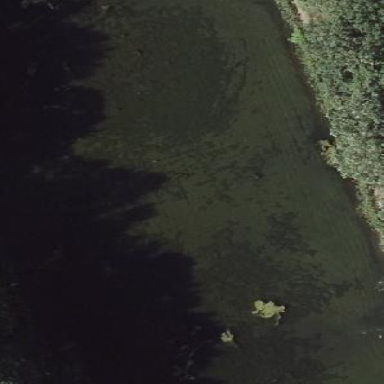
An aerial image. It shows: Peaceful pond surrounded by nature.